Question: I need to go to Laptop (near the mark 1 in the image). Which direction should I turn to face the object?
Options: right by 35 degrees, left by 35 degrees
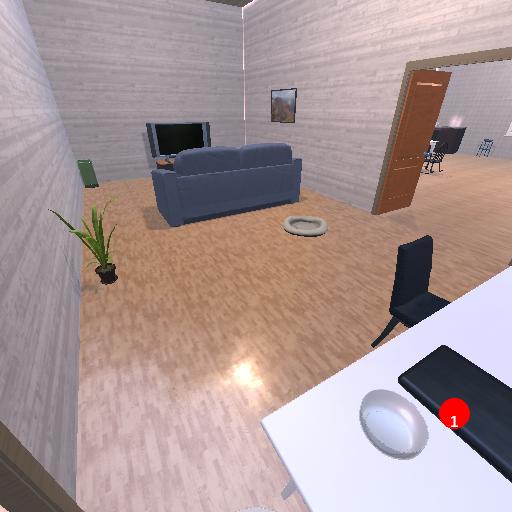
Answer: right by 35 degrees